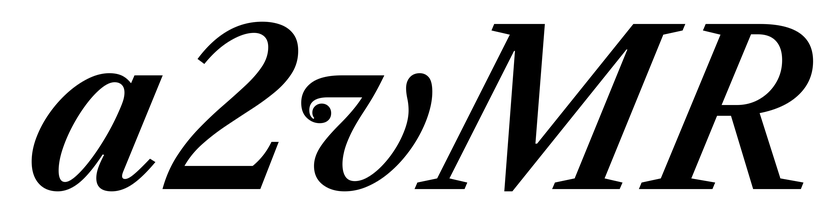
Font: LibreCaslonText-Italic_SemiBold_Italic